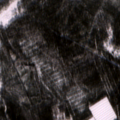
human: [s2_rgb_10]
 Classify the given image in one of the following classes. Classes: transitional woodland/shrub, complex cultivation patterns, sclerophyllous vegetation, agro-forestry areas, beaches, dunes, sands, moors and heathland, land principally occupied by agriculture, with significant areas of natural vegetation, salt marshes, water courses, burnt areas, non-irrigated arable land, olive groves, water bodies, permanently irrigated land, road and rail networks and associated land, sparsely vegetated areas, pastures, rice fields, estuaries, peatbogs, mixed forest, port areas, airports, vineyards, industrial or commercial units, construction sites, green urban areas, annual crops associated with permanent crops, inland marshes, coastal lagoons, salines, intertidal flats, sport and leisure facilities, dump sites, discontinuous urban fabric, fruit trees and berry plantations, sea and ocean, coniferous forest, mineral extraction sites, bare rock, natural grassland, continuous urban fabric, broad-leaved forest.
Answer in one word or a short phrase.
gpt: land principally occupied by agriculture, with significant areas of natural vegetation, coniferous forest, mixed forest